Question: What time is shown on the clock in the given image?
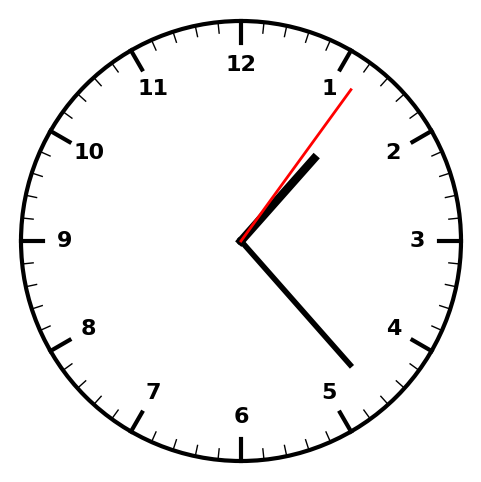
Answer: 01:23:06